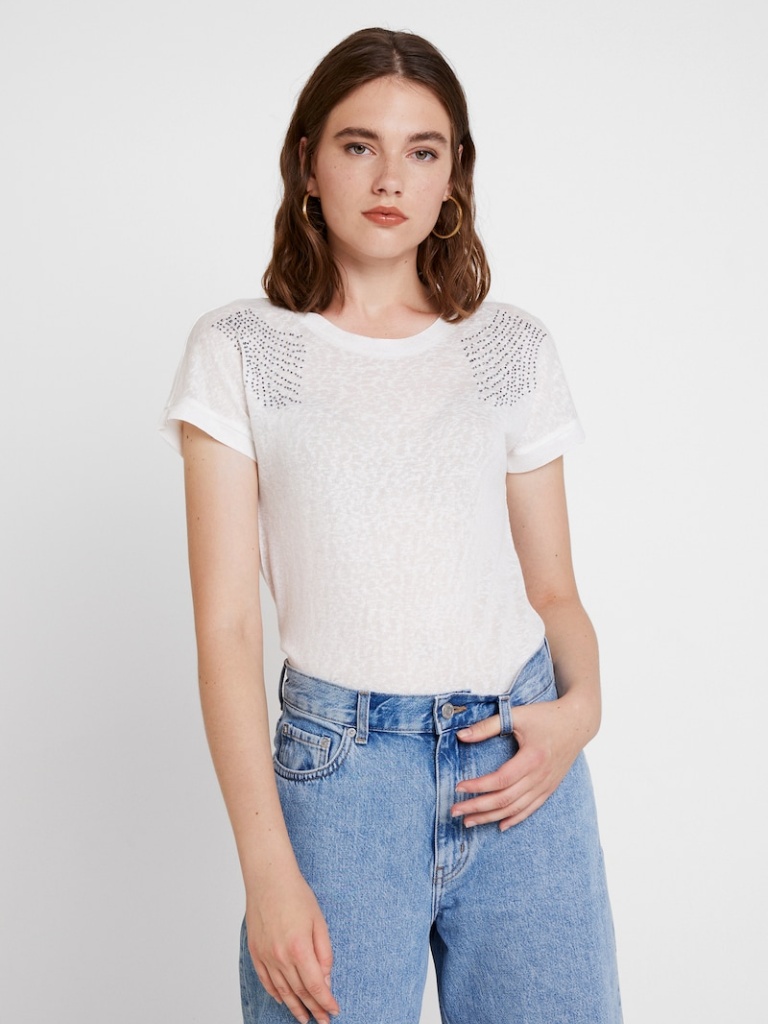
cotton relaxed short sleeve hip length Fully Tucked in crew t-shirt